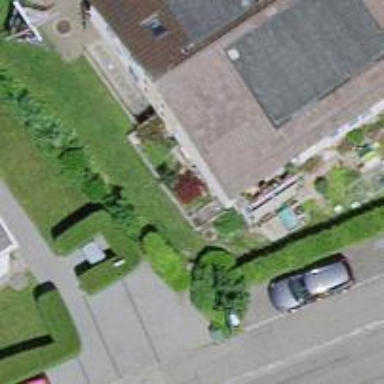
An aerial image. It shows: Building with gabled roof.